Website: apple-inc
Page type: customer-info-address
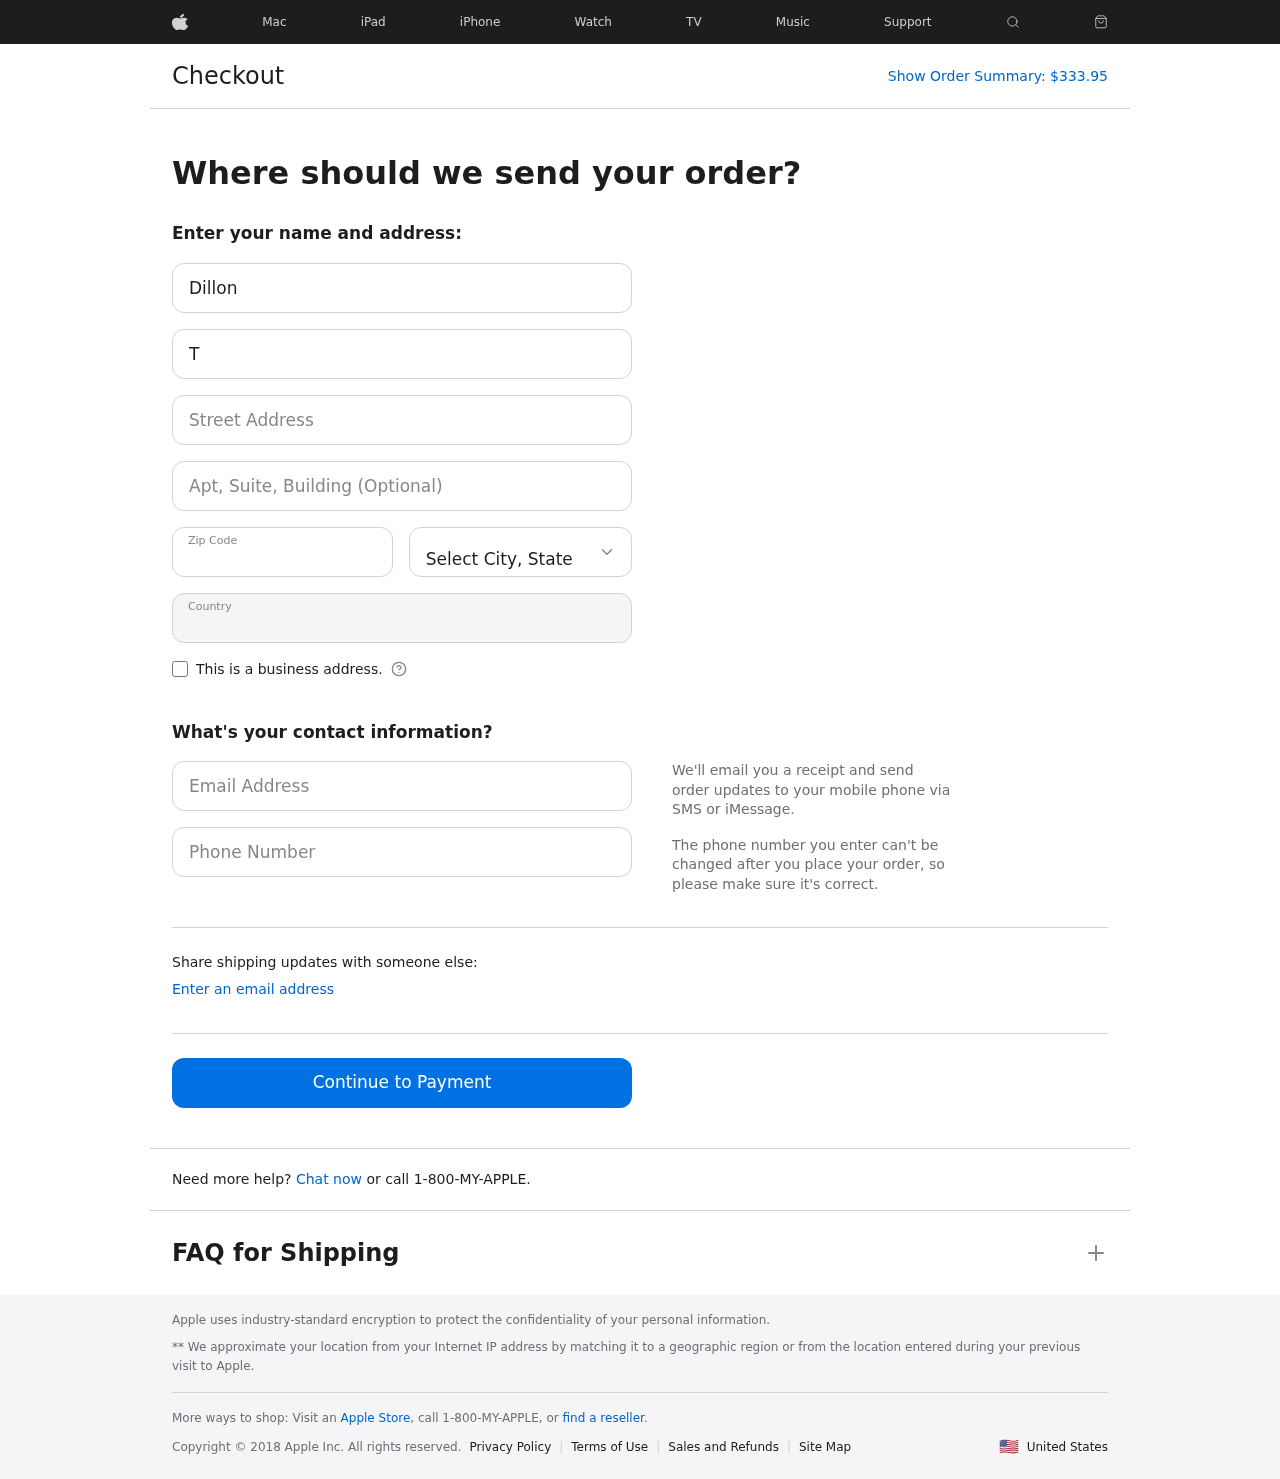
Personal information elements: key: PII_CITY_STATE
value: Santiagoville, MH
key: PII_COUNTRY
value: United States
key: PII_EMAIL
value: dillon.torres@hotmail.com
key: PII_FIRSTNAME
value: Dillon
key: PII_LASTNAME
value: Torres
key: PII_PHONE
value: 8977805160
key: PII_POSTCODE
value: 11725
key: PII_STREET
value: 54745 Rodriguez Extensions Apt. 557
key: PII_STREET2
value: Suite 039
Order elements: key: ORDER_TOTAL
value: $333.95